Question: I have a 'MySql' query like this:
'''
select AK.*, max(AA.activityDate)
from AssessmentKey AK
join AssessmentActivity AA on AA.ASSESSMENTKEY_ID = AK.id
group by AK.id having max(AA.activityDate) <= '2012-10-02 17:30:55'
'''
Is there a way to convert into in 'JPA' 'NamedQuery'. I am using 'OpenJPA'.
If I put it directly into:
'''
@NamedQuery(name = "AssessmentActivity.findByDate",
query = "select AK.*, max(AA.activityDate) from AssessmentKey AK
join AssessmentActivity AA on AA.ASSESSMENTKEY_ID = AK.id
group by AK.id having max(AA.activityDate) <= '2012-10-02 17:30:55'")
'''
The error is showed here: 'select AK.*' that 'identifier expected, got "*"' and also it does not like 'on', here it says:

How can I resolve this problem?
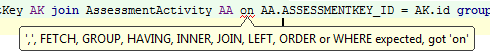
Answer: First problem: you should replace 'AK.*' with 'AK' you just need the entity alias here.
Second problem: join syntax is not like that. You should write: 'join' and navigate through the object references,eg: AK.assesmentActivity and use the 'where' keyword instead of 'on'
Here's a tip on join: <URL>
Remember: you are in the ORM, dealing with Entities and their properties, not DB foreign keys and columns.
(ps: Maybe you wanted to write a 'NativeQuery'? There you can use native SQL syntax)
EDIT:
(on your comment) So you must start your query from AA:
'''
select AK from AssesmentActivity AA join AssesmentKey AK where AA.assesmentKey = AK ...
'''
This way you can join them.